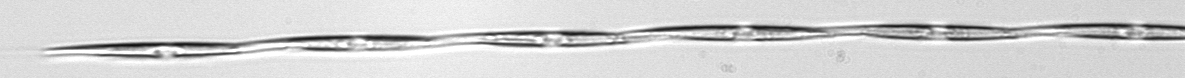
Label: Pseudo-nitzschia